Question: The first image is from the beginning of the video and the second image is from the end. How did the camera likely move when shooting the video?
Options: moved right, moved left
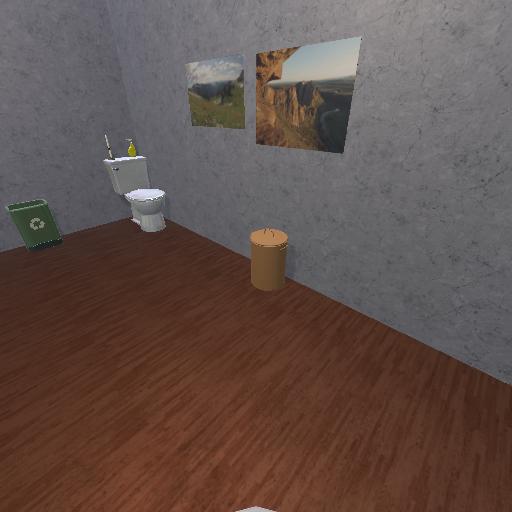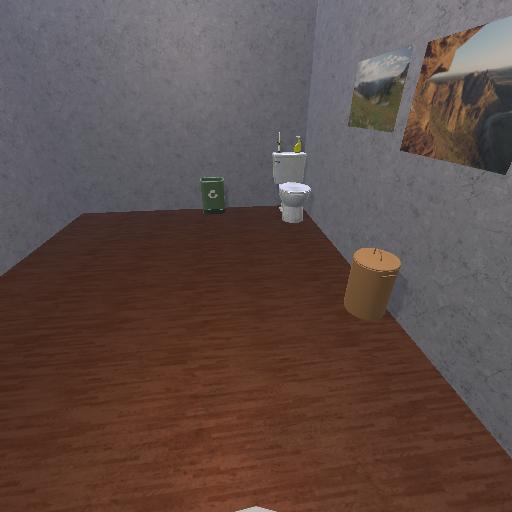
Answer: moved right